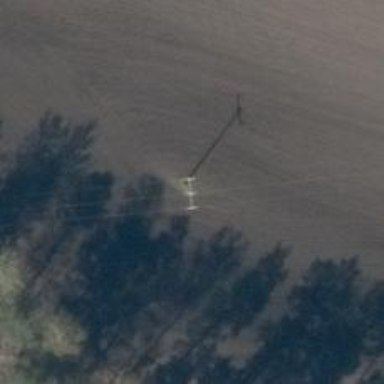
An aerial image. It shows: Power pole.